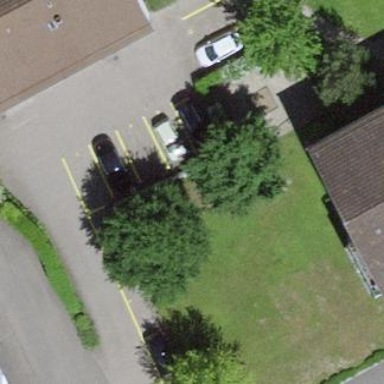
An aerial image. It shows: Parking area.